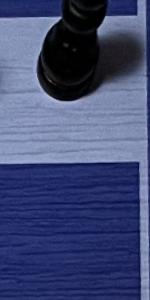
Label: Empty